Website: apple
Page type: address-validator
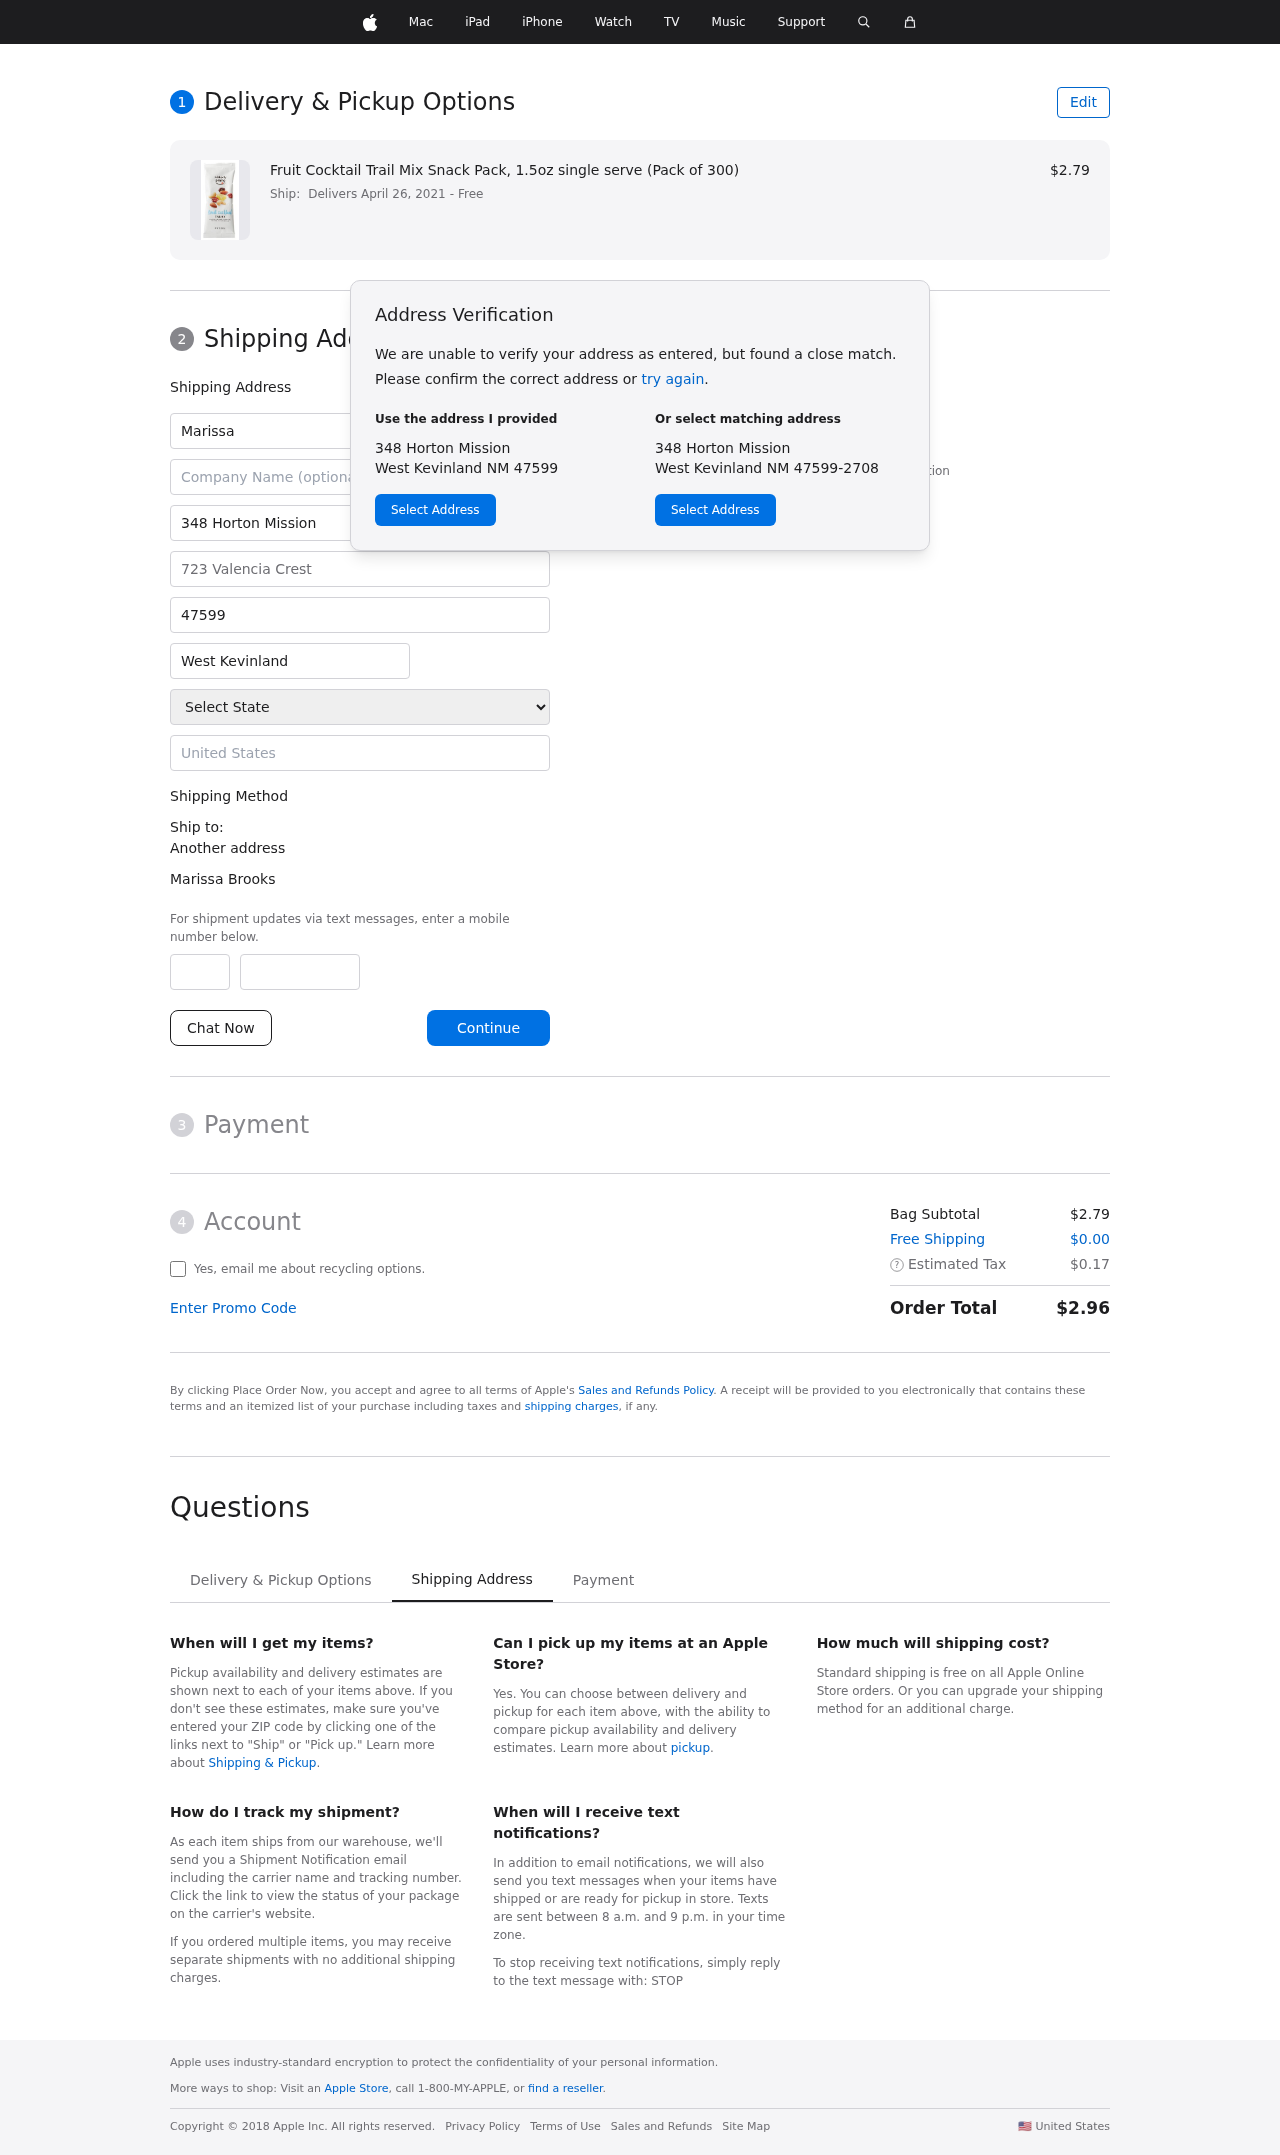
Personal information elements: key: PII_CITY
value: West Kevinland
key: PII_COUNTRY
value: United States
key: PII_FIRSTNAME
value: Marissa
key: PII_FULLNAME
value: Marissa Brooks
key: PII_LASTNAME
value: Brooks
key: PII_PHONE_AREA
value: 736
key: PII_PHONE_SUFFIX
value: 6785
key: PII_POSTCODE
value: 47599
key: PII_STATE
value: New Mexico
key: PII_STREET
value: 348 Horton Mission
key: PII_STREET2
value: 723 Valencia Crest
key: PII_CITY_STATE_ZIP
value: West Kevinland NM 47599
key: PII_STATE_ABBR
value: NM
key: PII_POSTCODE_FULL
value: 47599
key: PII_POSTCODE_NUMERIC
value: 47599
Product elements: key: PRODUCT1_NAME
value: Fruit Cocktail Trail Mix Snack Pack, 1.5oz single serve (Pack of 300)
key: PRODUCT1_PRICE
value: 2.79
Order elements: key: ORDER_DELIVERY_DATE
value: Delivers April 26, 2021
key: ORDER_SUBTOTAL
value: $2.79
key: ORDER_SHIPPING_COST
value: $0.00
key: ORDER_TAX
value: $0.17
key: ORDER_TOTAL
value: $2.96